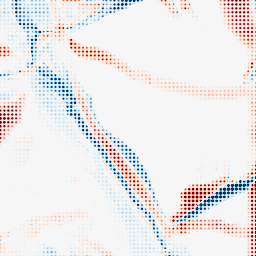
Category: morphological
Decomposition family: morphological_rect
Decomposition parameters: operation: average
width: 50
height: 20
Upsampling method: sinc_hamming
Upsampling parameters: scale: 8
kernel_size: 4
Upsampling scale: 8